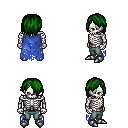
a pixel art fantasy rpg character, male body template, skeleton, blue tattered cape, teal pants, green bangs hairstyle, metal boots, four views (front, back, left, right), 2x2 character sprite sheet, small pixel art, hard edges, no anti-aliasing